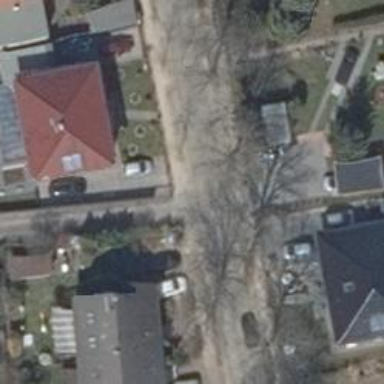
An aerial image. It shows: Residential road with asphalt surface.